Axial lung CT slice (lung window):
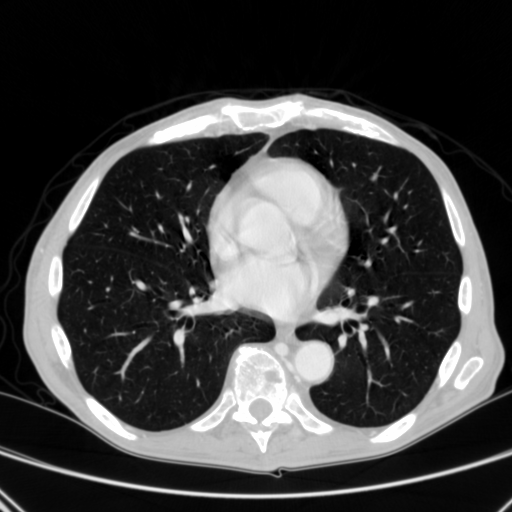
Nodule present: no